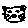
Label: cat